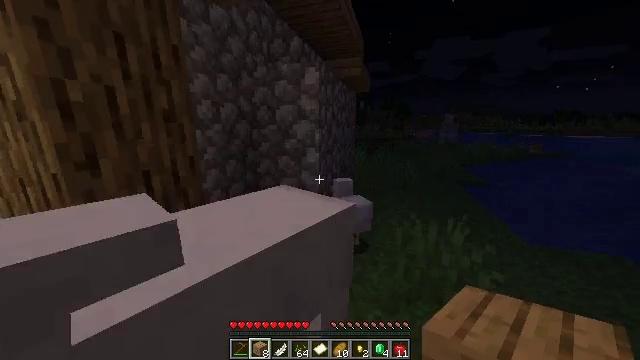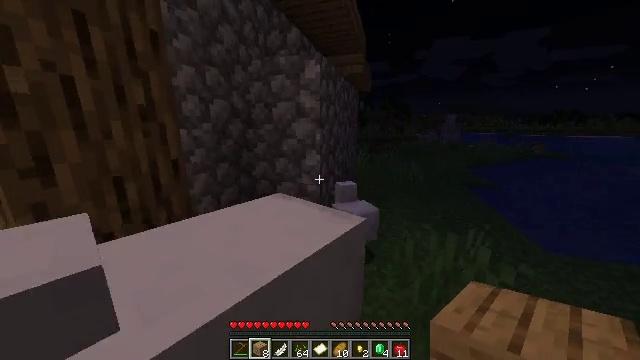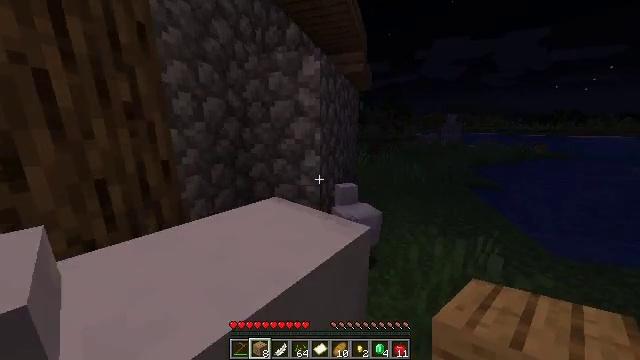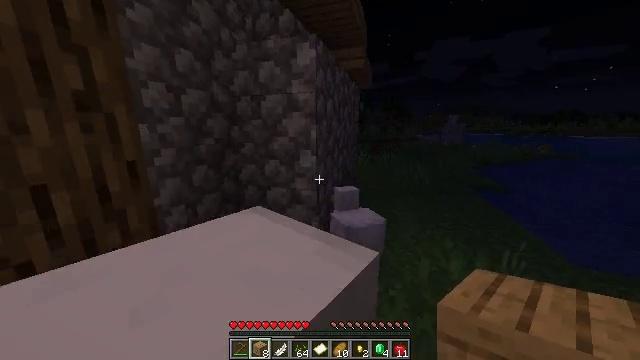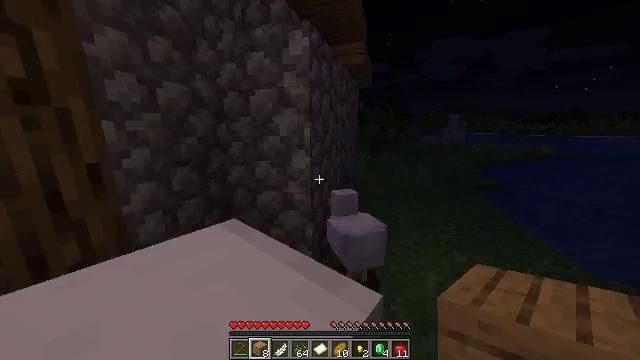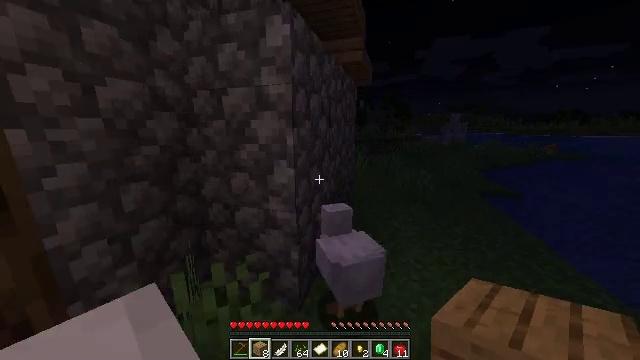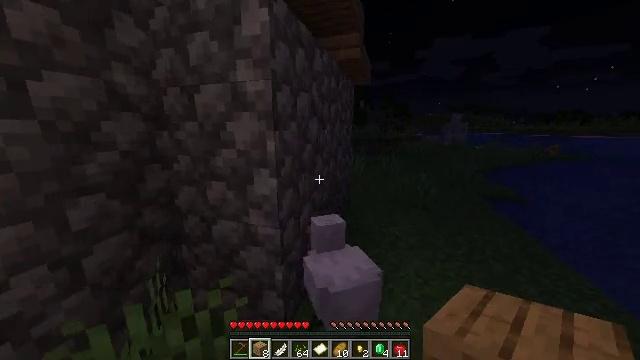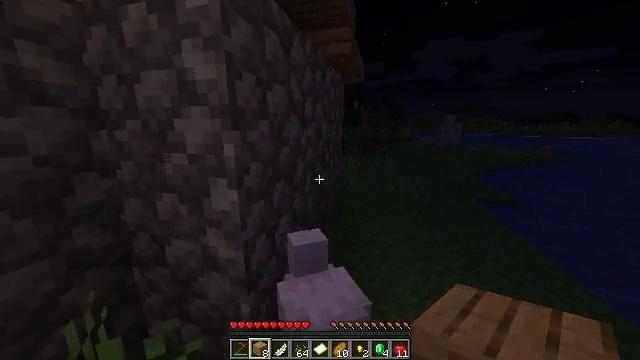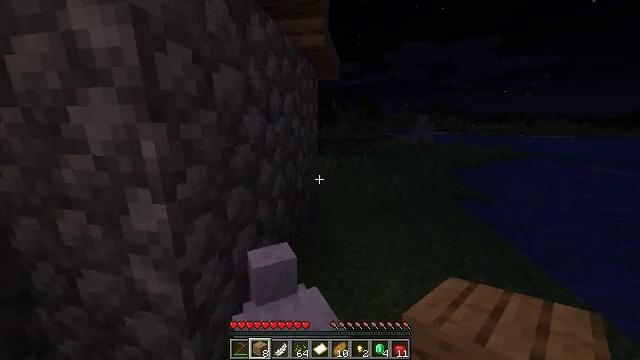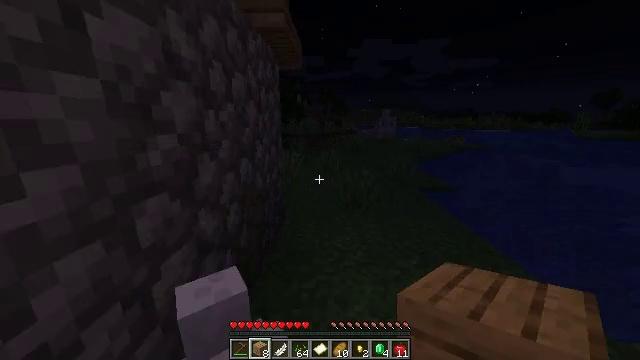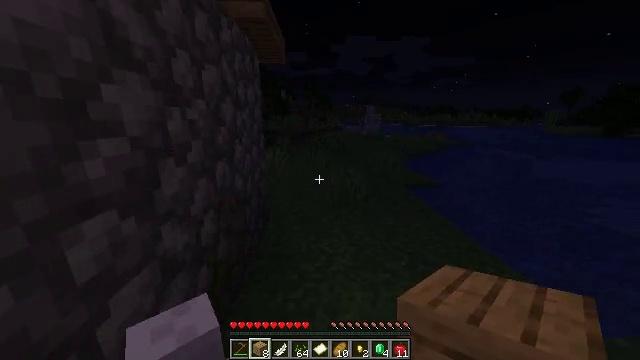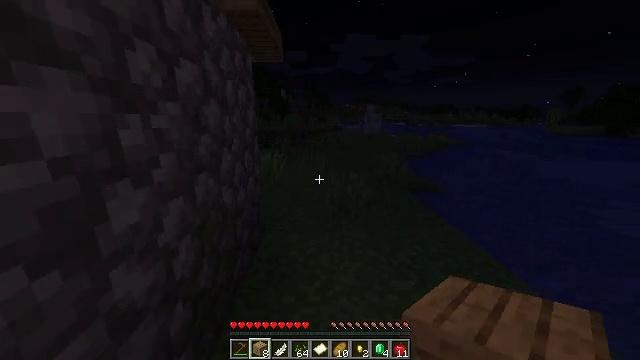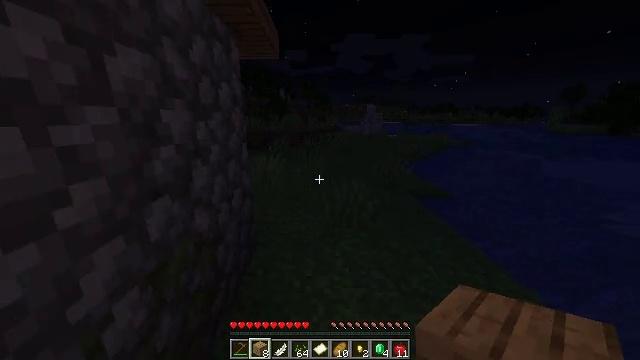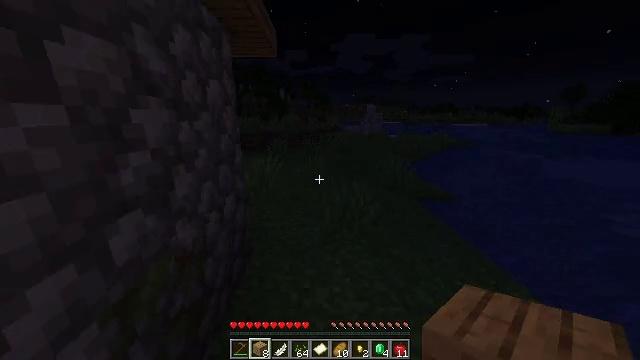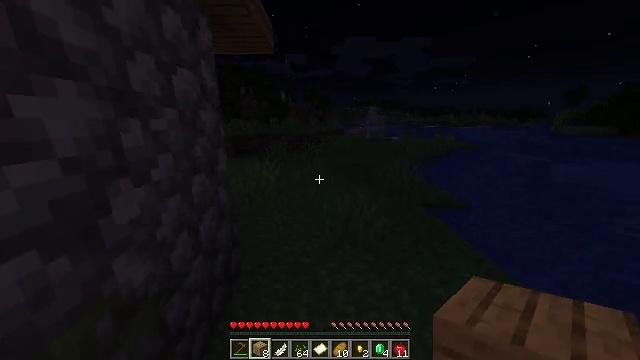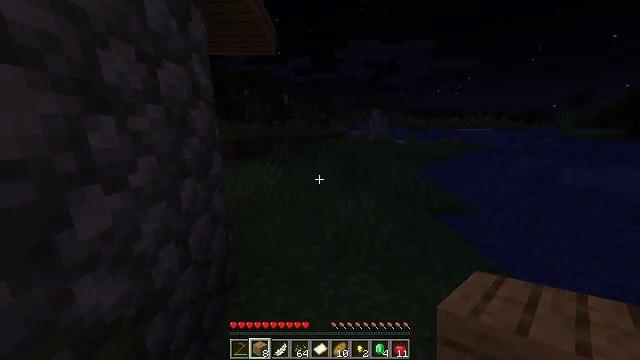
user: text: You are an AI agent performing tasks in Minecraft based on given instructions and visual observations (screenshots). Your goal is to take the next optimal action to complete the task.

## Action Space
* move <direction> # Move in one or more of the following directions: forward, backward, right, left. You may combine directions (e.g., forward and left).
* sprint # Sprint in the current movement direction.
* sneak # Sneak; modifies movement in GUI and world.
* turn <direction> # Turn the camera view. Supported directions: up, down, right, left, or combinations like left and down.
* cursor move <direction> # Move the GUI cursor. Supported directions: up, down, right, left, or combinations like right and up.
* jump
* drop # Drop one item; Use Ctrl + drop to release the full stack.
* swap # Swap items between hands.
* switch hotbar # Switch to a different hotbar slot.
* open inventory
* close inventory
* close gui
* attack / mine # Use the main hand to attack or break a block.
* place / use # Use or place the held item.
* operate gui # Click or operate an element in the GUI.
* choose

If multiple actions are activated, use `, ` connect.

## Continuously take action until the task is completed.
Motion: motion action
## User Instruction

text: Harvest yellow wool for crafting.
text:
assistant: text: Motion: move forward
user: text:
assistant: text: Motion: move forward
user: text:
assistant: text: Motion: move forward
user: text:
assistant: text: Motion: move forward
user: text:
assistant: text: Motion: move forward
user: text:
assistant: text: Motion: move forward
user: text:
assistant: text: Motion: move forward, turn right
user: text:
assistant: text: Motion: move forward, turn right
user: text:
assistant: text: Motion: move forward, turn right and down
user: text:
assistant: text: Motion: move forward, turn right
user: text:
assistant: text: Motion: move forward
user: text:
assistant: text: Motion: move forward
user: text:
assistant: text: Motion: move forward
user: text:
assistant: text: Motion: move forward
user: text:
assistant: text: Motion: move forward
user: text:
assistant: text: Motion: move forward, turn up
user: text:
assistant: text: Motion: move forward, turn up
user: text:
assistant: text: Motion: move forward
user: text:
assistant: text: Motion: move forward
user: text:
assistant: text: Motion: move forward
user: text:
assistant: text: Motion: move forward
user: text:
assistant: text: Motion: move forward
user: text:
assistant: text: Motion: move forward
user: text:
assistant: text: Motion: move forward
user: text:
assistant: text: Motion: move forward
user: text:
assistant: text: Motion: move forward
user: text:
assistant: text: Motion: move forward
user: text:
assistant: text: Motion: move forward
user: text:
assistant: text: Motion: move forward
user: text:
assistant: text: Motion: move forward